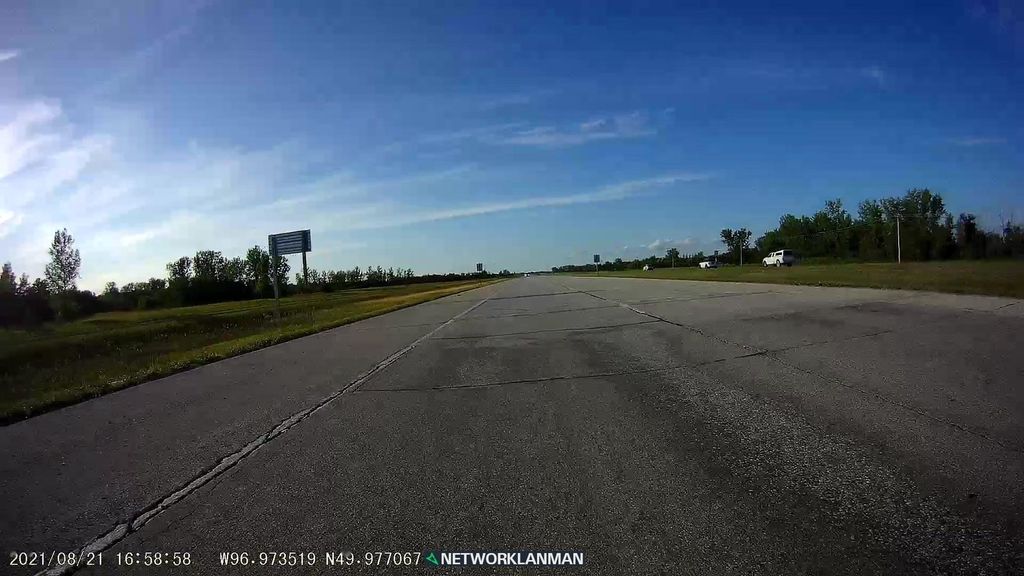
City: winnipeg